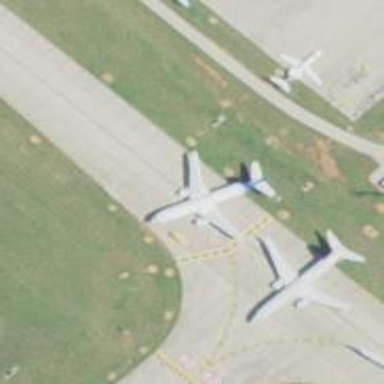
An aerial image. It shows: Image of taxiway at airport.